Question: I transferred an Access 2010 table into a SQL Express DB and connected to it via Lightswitch. However, I cannot toggle 'Is Required', 'Allow Empty String', or 'Maximum Length' validation properties for column. Each one is disabled. How do I enable these properties?

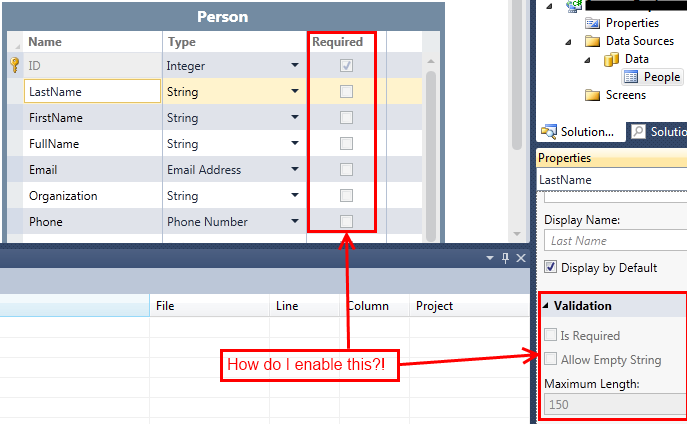
Answer: The 'Required' checkbox is controlled on the server-side with the 'Allow Nulls' property. If the column allows null values, Lightswitch will say it's not required, and vice-versa.